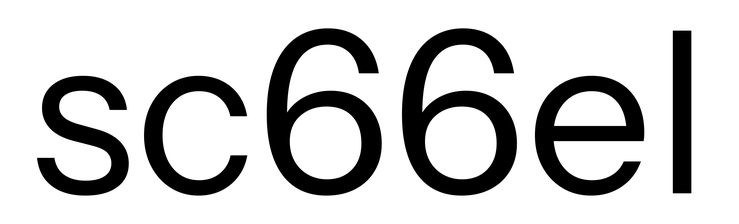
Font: InstrumentSans_Regular